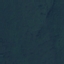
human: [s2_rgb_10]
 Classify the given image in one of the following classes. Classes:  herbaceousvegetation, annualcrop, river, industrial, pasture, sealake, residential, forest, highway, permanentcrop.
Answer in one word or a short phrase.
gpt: Forest